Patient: sex M, age 74
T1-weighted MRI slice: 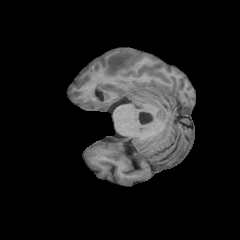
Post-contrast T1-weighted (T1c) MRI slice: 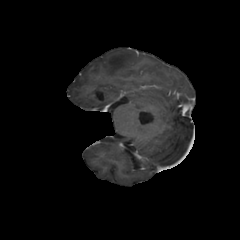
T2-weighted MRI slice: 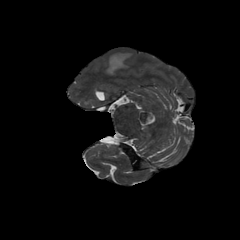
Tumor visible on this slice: yes
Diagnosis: Glioblastoma, IDH-wildtype
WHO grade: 4